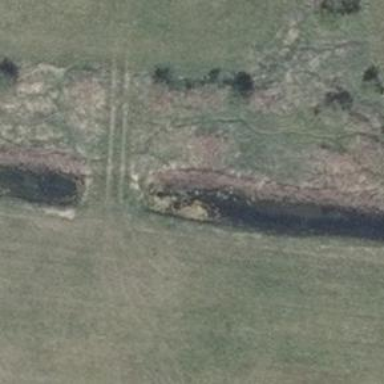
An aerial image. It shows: Culvert tunnel.